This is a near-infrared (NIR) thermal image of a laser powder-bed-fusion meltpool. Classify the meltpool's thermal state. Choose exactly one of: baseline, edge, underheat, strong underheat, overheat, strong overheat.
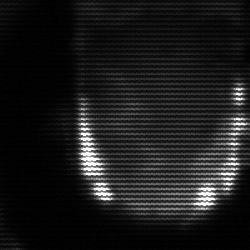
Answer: baseline